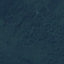
Land use / land cover: Forest